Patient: sex M, age 57
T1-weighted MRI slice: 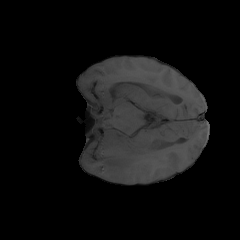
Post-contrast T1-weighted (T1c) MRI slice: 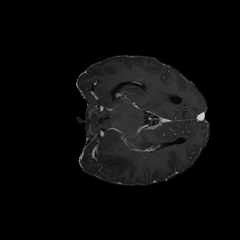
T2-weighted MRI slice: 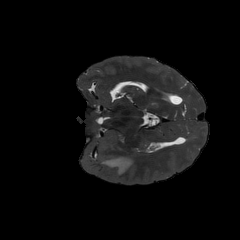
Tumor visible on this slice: yes
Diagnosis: Glioblastoma, IDH-wildtype
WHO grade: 4